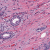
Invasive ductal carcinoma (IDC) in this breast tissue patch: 0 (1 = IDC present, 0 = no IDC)